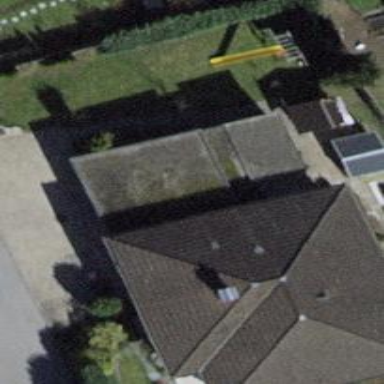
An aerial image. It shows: Garage.